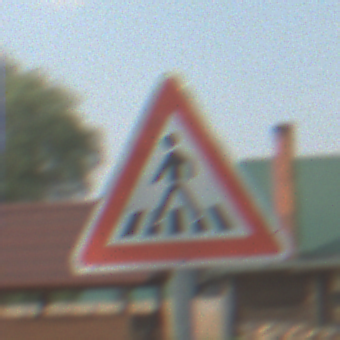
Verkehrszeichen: FussgaengerueberwegRechts
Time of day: MorningAfternoon
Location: Outdoor (Nature)
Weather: PartlyCloudy
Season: NotSpecified
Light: Natural